Interaction volume radius: 10 \u00c5
Interaction volume height: 20 \u00c5
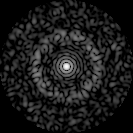
Disorder parameter: 0.8365